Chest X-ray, AP view. Patient: 9 years old, sex M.
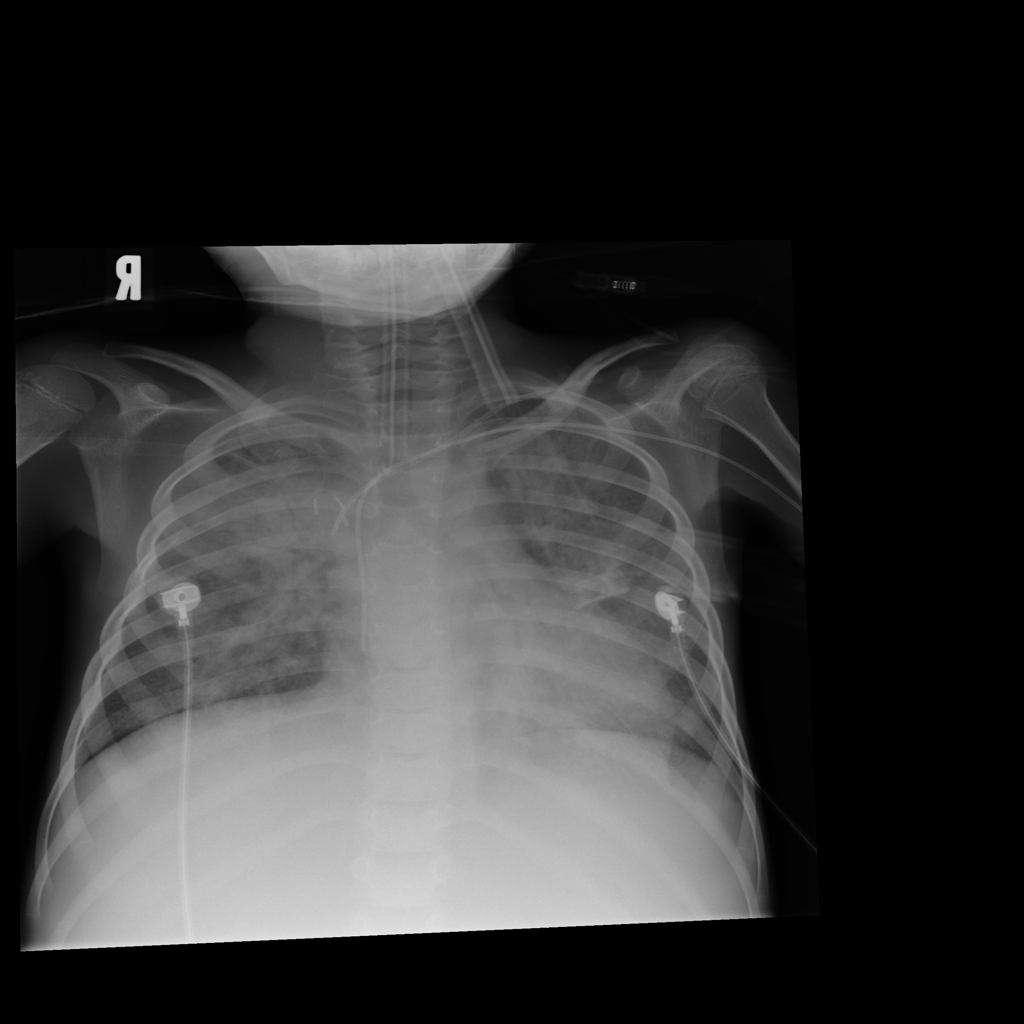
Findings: Infiltration, Pleural_Thickening